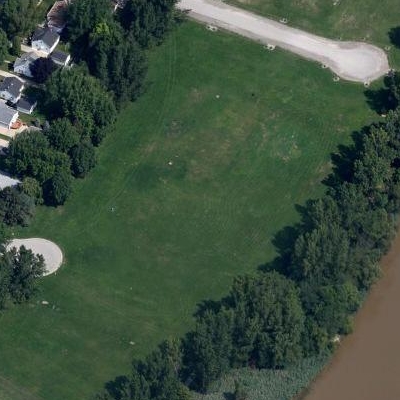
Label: aGrass